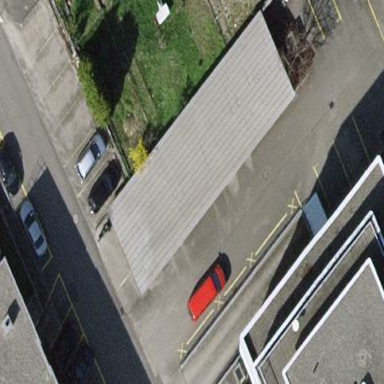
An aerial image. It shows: Motorcycle parking area.